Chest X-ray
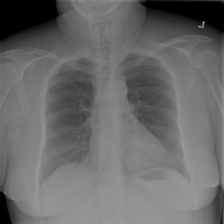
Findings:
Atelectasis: negative
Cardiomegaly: negative
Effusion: negative
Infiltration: negative
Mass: negative
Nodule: negative
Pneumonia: negative
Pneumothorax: negative
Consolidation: negative
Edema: negative
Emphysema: negative
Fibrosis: negative
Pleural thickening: negative
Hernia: negative